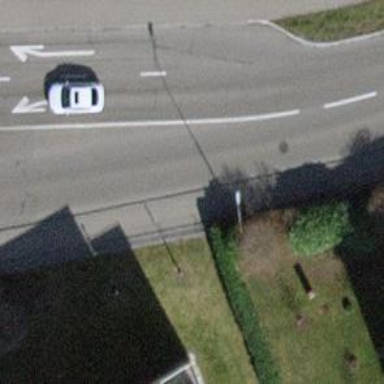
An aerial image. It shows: Hedge acting as barrier.